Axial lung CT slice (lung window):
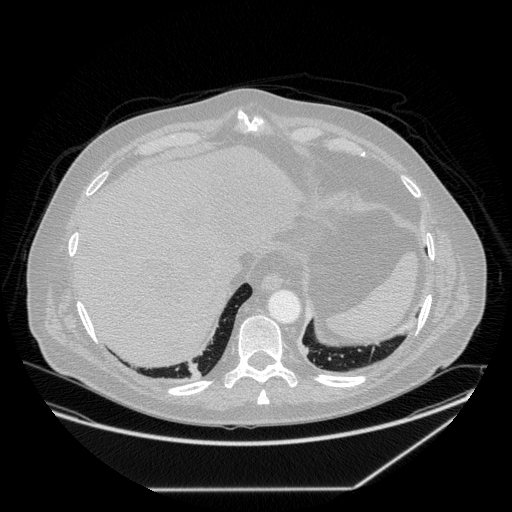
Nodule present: no